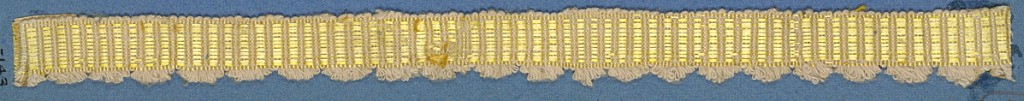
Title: Trimming
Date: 19th century
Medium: silk Technique: woven
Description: Trimming fragment in a design of alternating pink and yellow stripes; one picot edge.